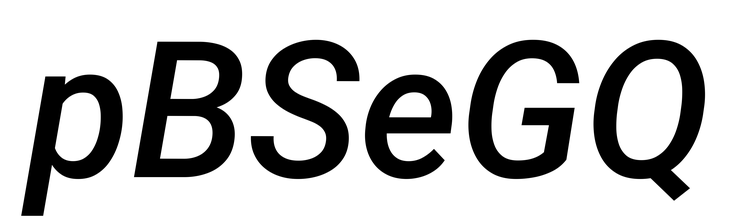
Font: Roboto-Italic_Medium_Italic